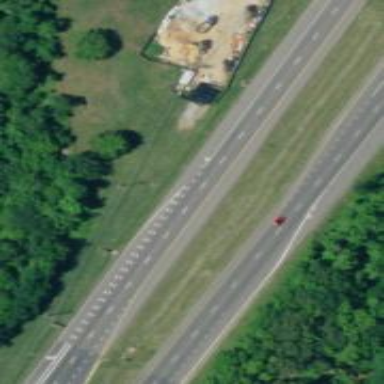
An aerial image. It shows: Expressway with asphalt surface and classified as primary highway.